Field crop: maize
Growth stage: 2
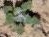
Species: chenopodium